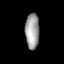
Tissue: prostate
Cell type: T cells
Senescence score: 0.7676
Nuclear area (px): 487
Mean DAPI intensity: 158.719